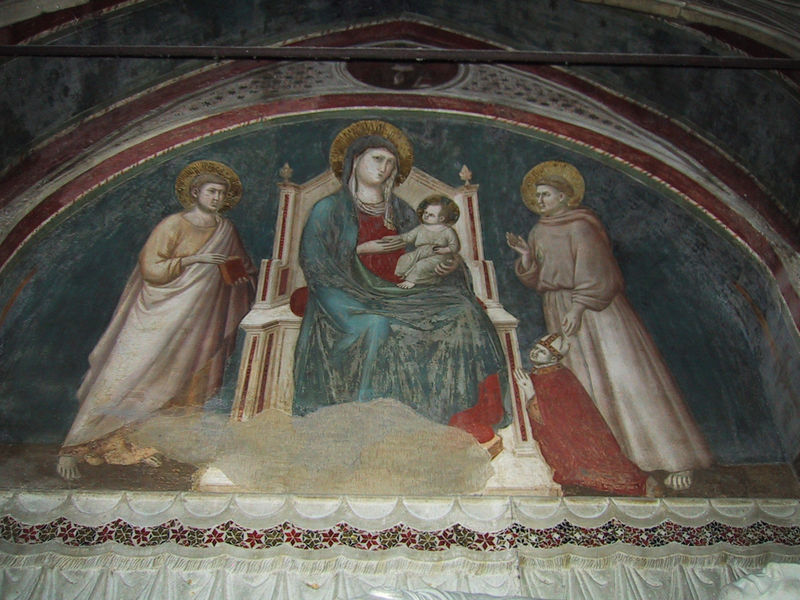
Titel: Grabmal des Franziskanergenerals Matteo d’Acquasparta
Künstler: Giovanni di Cosma
Standort: Rom, S. Maria in Aracoeli (EU - I - Latium)
Schlagwörter: blau, himmel, stuhl, rot, muster, vorhang, kirche, gewand, gold, kind, mutter, borte, lehne, bogen, bischof, thron, wandmalerei, rüschen, buch, tron, fleck, schoss, heiligenschein, nimbus, spitzbogen, christus, jesus, andacht, priester, kapelle, mönch, heilige, fresko, stange, heilig, maria, madonna, stifter, restauration, frsko, beschädigt